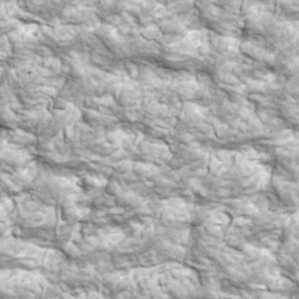
Label: non_frost